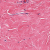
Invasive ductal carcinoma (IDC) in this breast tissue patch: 0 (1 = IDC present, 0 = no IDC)